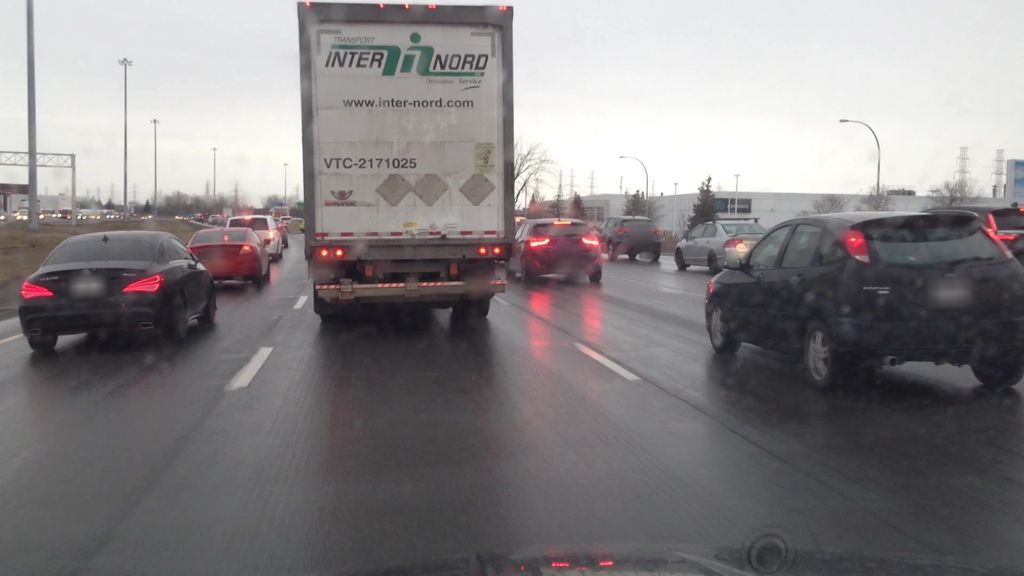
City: montreal